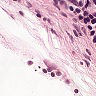
Metastatic tissue present: no